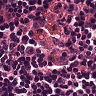
Metastatic tissue present: no